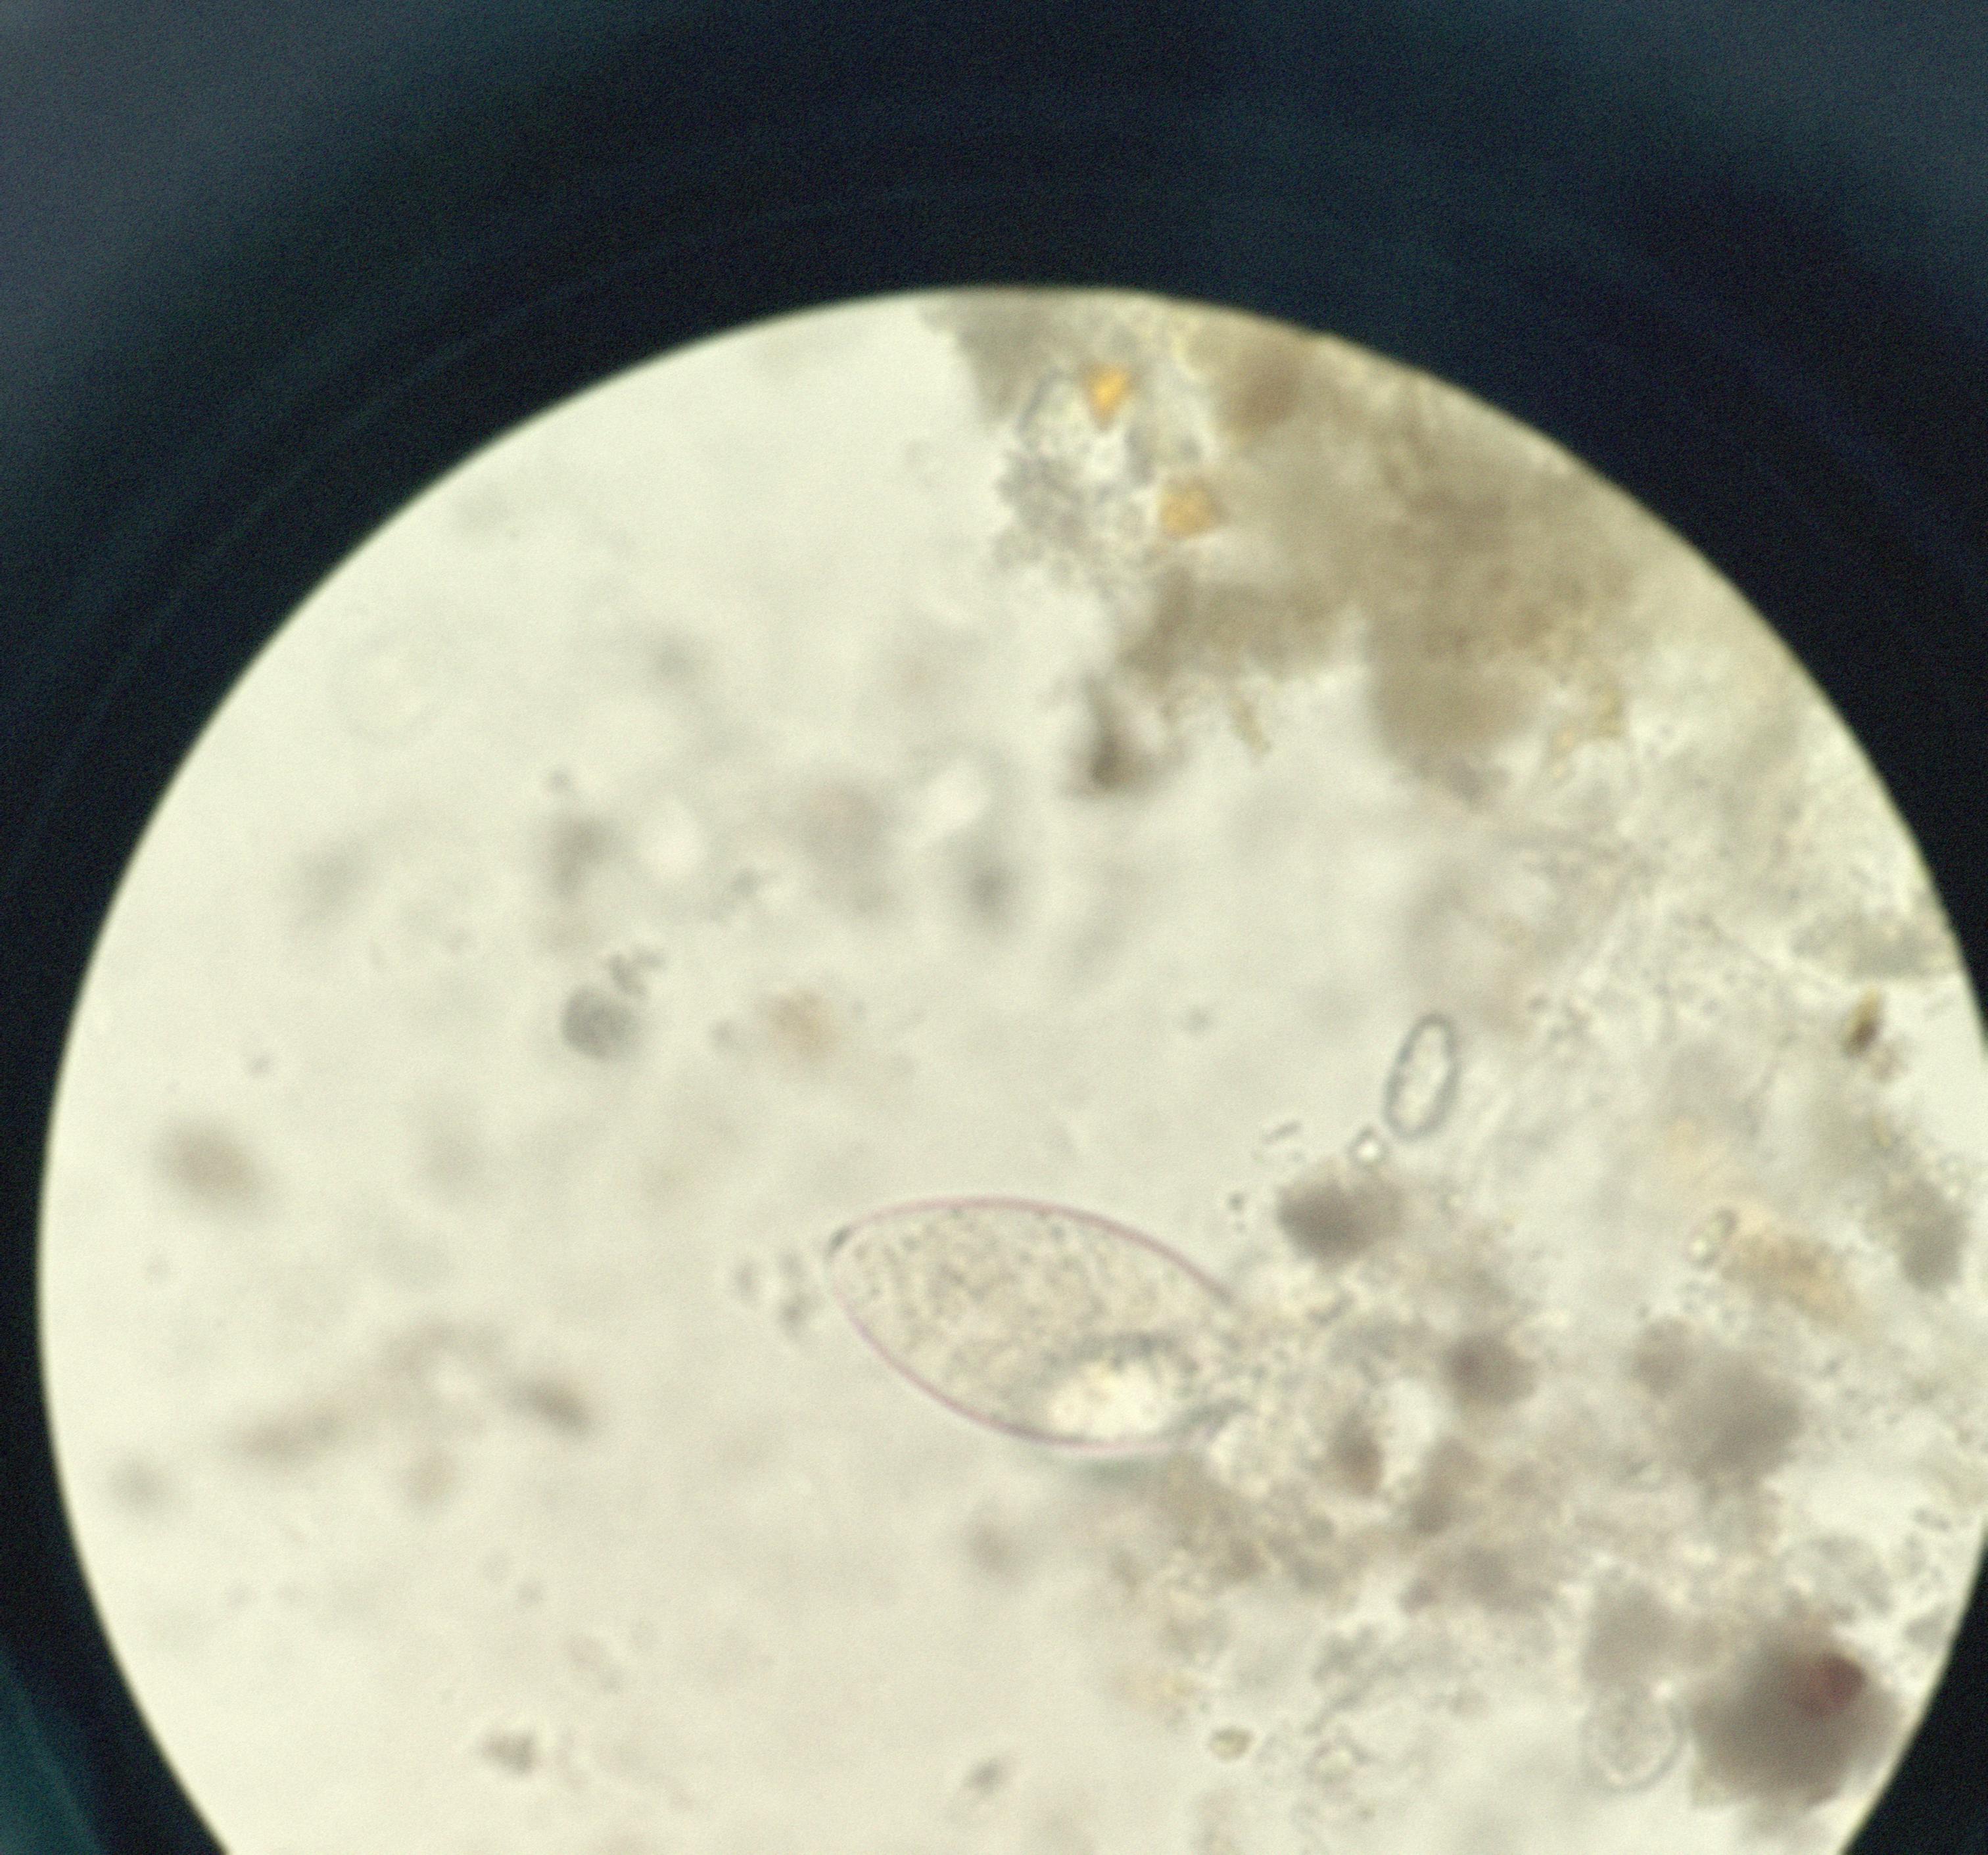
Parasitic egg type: Fasciolopsis buski